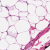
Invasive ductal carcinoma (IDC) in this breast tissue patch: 0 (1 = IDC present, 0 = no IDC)